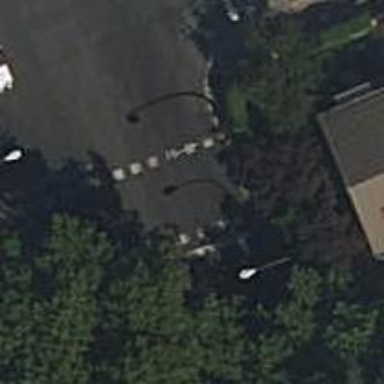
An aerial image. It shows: Crossing with traffic signals.